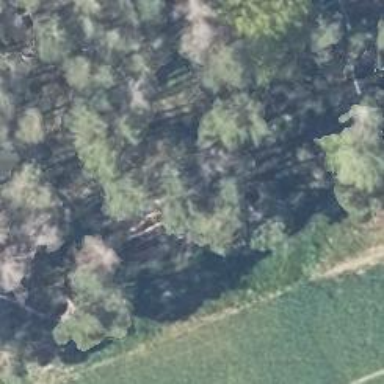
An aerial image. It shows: Cliff in nature.